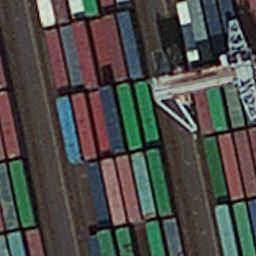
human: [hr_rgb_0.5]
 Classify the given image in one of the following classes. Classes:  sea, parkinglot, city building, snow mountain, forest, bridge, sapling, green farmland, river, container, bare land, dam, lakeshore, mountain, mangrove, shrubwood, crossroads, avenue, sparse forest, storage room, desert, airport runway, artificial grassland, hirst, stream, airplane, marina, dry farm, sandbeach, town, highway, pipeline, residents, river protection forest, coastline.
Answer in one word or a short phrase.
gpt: container